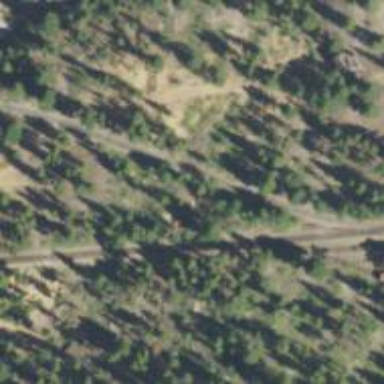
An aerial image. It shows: Preserved historic railway with rails.